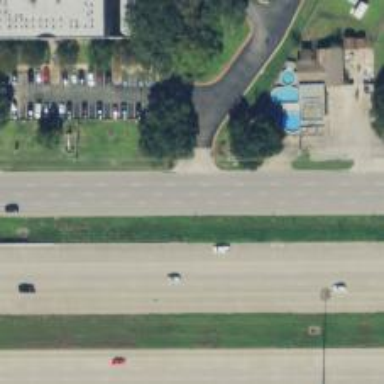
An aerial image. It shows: Secondary road with frontage road.